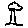
Label: tree